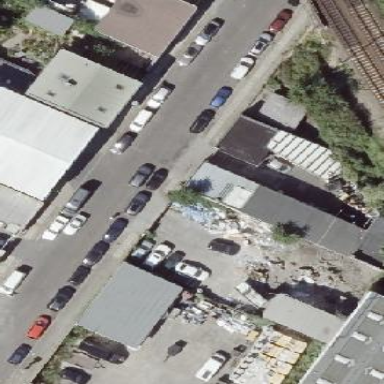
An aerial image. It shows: Industrial building with flat roof.